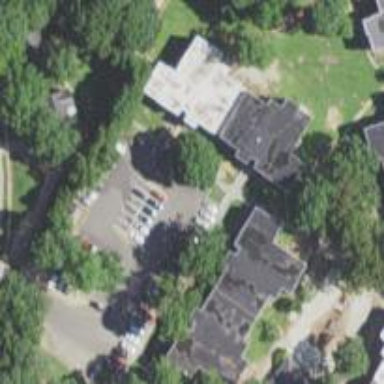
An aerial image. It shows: Residential building.